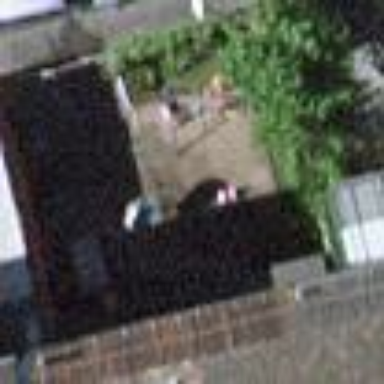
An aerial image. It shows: Residential garden.